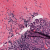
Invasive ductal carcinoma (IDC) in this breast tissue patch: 0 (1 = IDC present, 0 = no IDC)